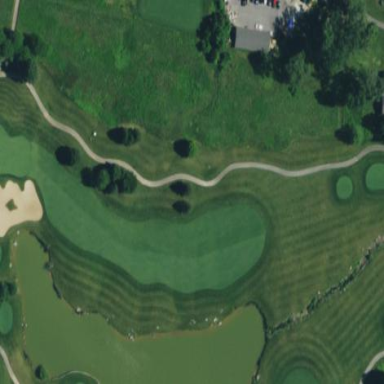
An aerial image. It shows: Golf fairway surrounded by grass.